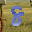
Label: 8